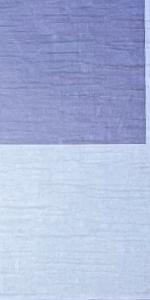
Label: Empty